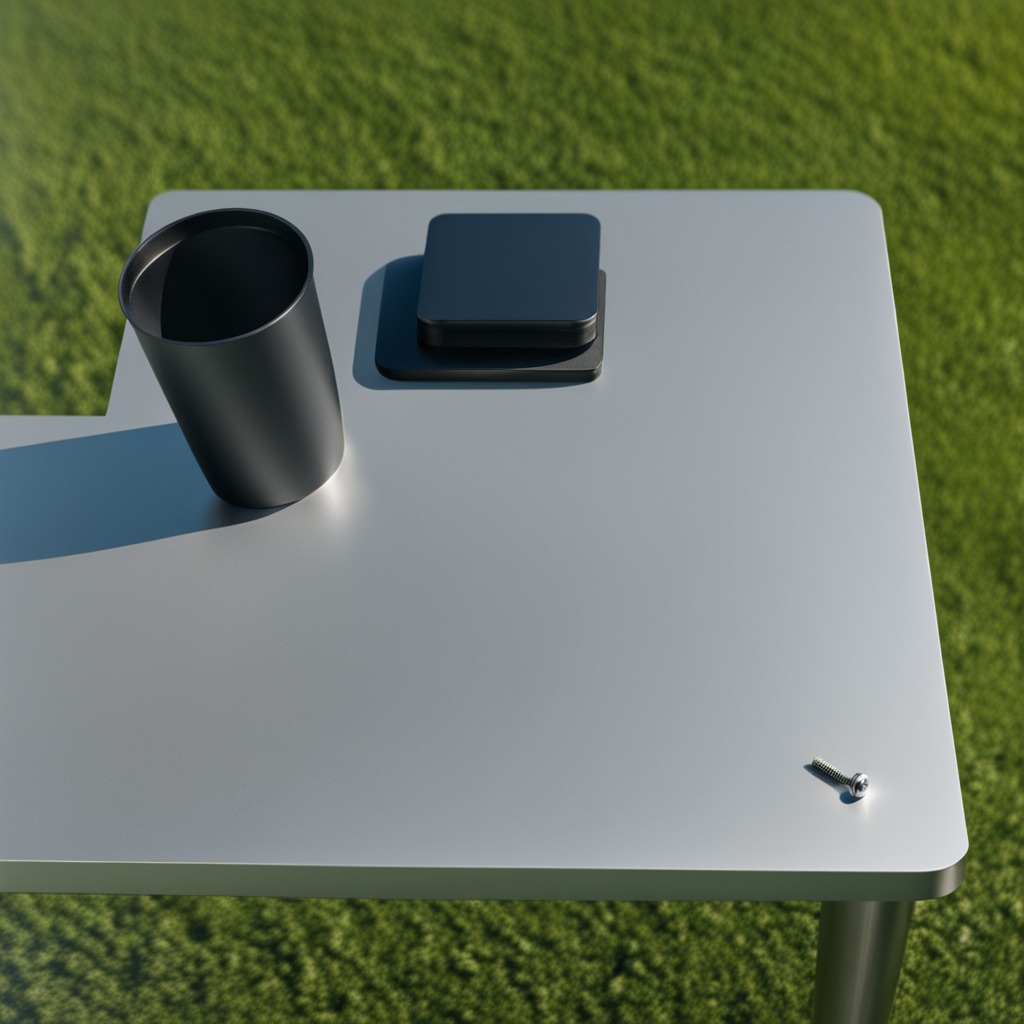
A metal screw is lying on a textured surface.